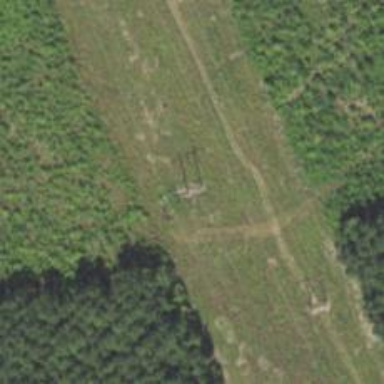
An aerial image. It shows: H-frame designed tower for power lines.